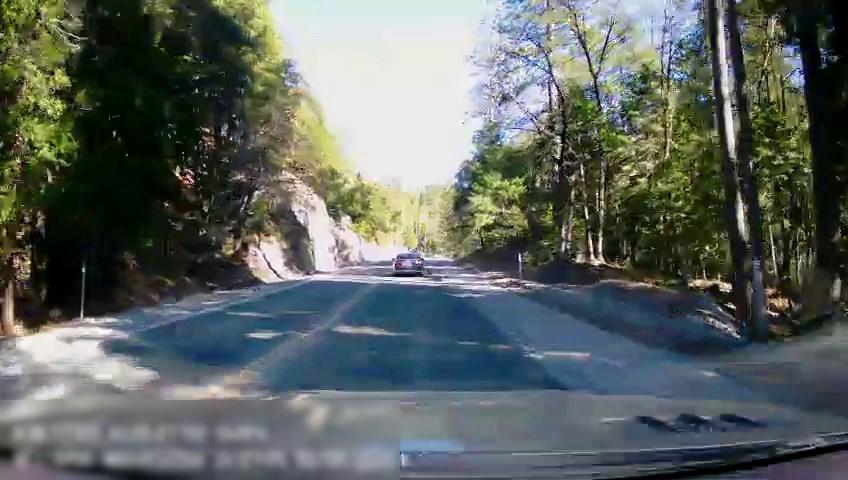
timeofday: Day
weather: Sunny
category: Drivable Space
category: Vehicles | Car
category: Lanes | Opposite Lane
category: Lanes | Current Lane